Interaction volume radius: 10 \u00c5
Interaction volume height: 30 \u00c5
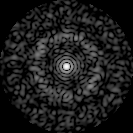
Disorder parameter: 0.8493